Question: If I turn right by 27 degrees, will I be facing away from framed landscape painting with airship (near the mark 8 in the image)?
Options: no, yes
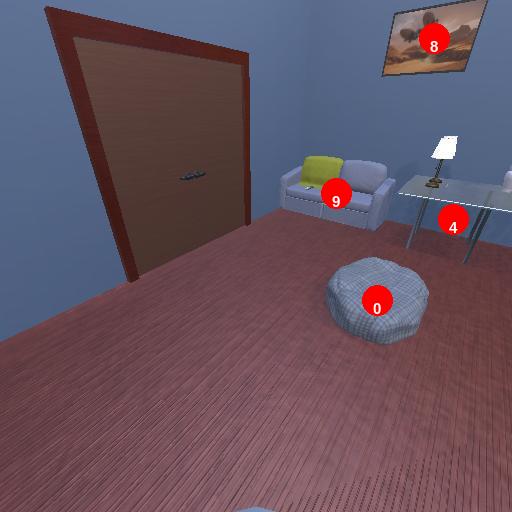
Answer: no